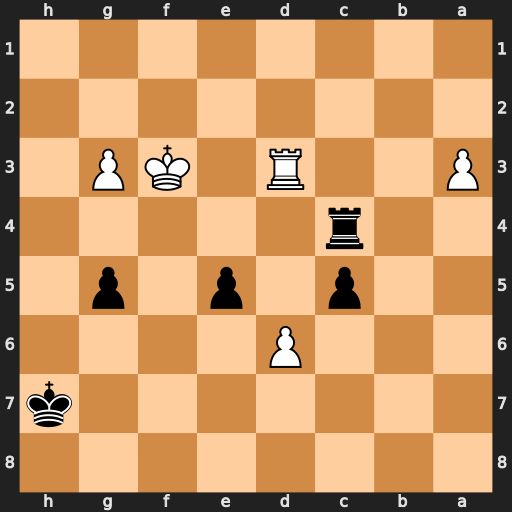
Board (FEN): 8/7k/3P4/2p1p1p1/2r5/P2R1KP1/8/8
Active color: b
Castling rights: -
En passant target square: -
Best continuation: e4+ Ke3 exd3